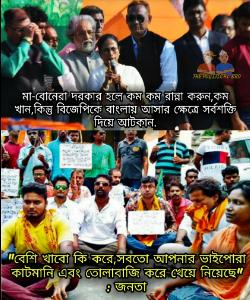
Text: মা বোনেরা যদি দরকার হয় তাহলে কম কম রান্না করুন কম খান কিন্তু বিজেপিকে বাংলায় আসার ক্ষেত্রে সর্বশক্তি দিয়ে আটকান বেশি খাবো কীভাবে সবটুকু আপনার ভাইপোড়া কতমানি এবং তোলাবাজি করে খেয়ে নিয়েছে জনতা
Label: Hate
Hate category: Political
Targeted group: Organization